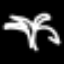
Label: palm tree